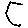
Label: hexagon